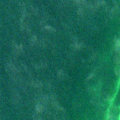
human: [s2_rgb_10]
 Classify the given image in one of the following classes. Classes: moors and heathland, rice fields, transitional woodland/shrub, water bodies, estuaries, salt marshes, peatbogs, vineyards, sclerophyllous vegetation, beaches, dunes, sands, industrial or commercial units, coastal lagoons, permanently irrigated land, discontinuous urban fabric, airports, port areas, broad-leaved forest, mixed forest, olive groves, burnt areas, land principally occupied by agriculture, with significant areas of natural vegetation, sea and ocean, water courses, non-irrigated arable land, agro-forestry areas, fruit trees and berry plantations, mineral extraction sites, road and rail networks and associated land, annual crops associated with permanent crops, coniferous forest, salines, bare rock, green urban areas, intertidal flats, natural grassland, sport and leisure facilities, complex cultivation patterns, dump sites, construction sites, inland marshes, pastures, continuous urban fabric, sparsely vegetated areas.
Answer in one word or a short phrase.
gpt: sea and ocean